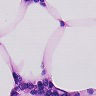
Metastatic tissue present: no